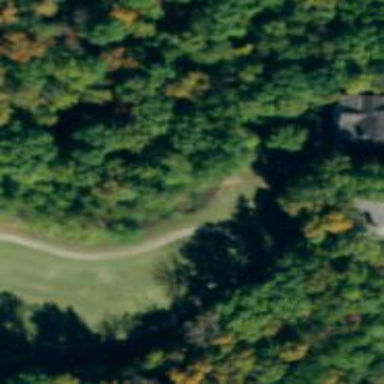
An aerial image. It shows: Golf tee on grassy land.